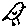
Label: bird